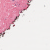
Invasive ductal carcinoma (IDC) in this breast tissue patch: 0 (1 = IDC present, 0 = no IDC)